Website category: camera
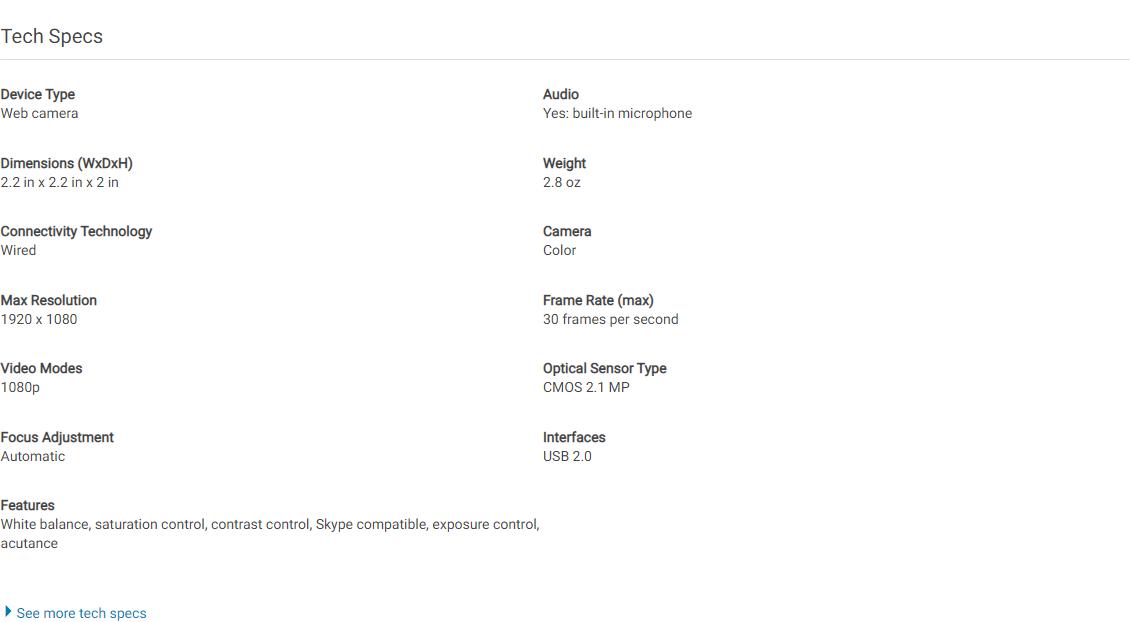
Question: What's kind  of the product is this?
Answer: Web camera

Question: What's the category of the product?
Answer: Web camera

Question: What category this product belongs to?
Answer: Web camera

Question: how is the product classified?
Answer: Web camera

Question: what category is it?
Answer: Web camera

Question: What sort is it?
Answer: Web camera

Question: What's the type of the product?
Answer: Web camera

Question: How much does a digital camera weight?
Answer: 2.8 oz

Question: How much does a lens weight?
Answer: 2.8 oz

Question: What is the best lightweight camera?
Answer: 2.8 oz

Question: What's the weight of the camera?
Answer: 2.8 oz

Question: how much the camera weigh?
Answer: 2.8 oz

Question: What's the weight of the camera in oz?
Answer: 2.8 oz

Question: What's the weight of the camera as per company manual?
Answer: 2.8 oz

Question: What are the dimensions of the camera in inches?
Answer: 2.2 in x 2.2 in x 2 in

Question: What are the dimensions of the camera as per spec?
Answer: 2.2 in x 2.2 in x 2 in

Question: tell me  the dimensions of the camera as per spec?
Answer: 2.2 in x 2.2 in x 2 in

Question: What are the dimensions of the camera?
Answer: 2.2 in x 2.2 in x 2 in

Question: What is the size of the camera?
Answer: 2.2 in x 2.2 in x 2 in

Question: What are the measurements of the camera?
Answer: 2.2 in x 2.2 in x 2 in

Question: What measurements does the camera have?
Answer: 2.2 in x 2.2 in x 2 in

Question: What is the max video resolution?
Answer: Web camera

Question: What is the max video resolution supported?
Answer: Web camera

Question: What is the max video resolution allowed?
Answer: Web camera